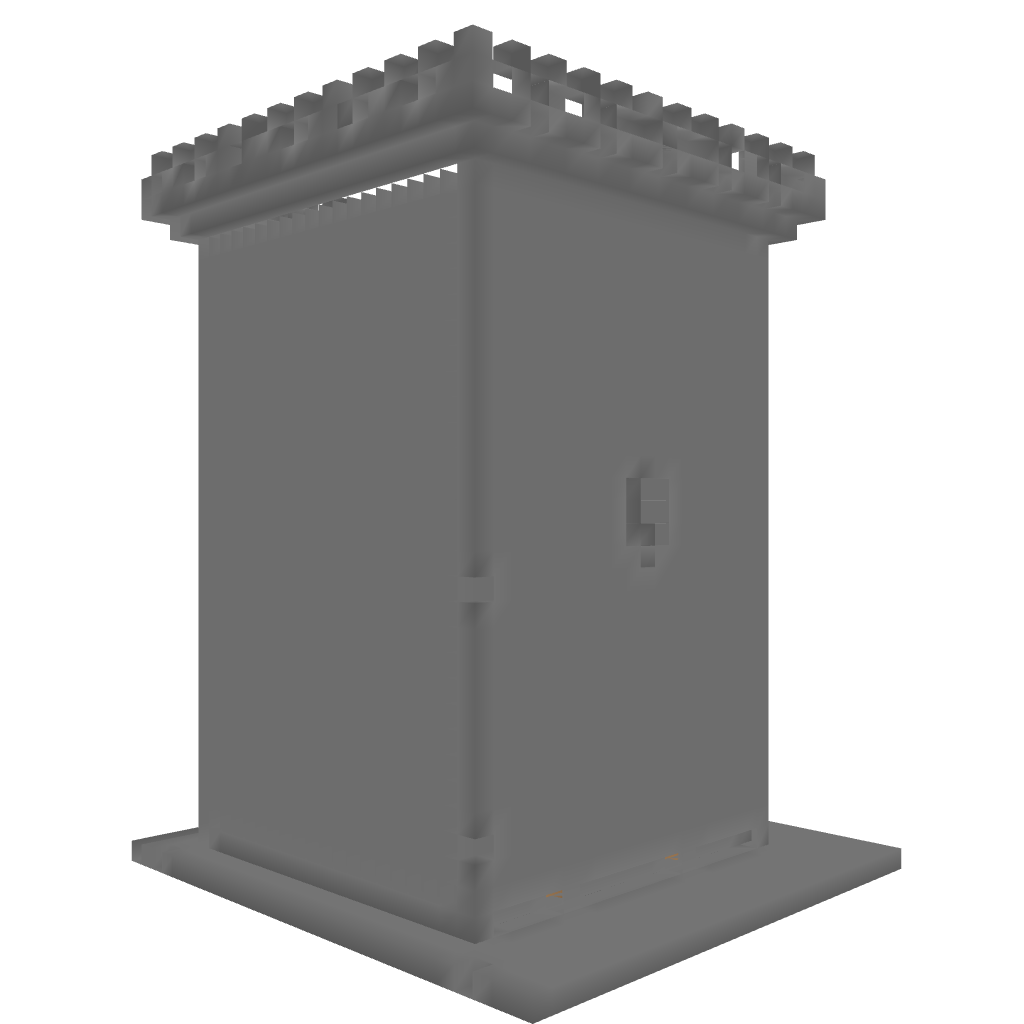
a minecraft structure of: Castle Tower high quality